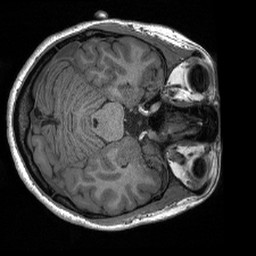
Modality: T1w
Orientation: axial
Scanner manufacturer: siemens
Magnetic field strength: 3 T
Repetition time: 2.4 s
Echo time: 0.00213 s